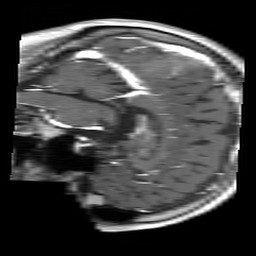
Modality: T1w
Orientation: sagittal
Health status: ill
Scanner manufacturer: siemens
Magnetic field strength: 3 T
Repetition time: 0.35 s
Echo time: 0.0026 s